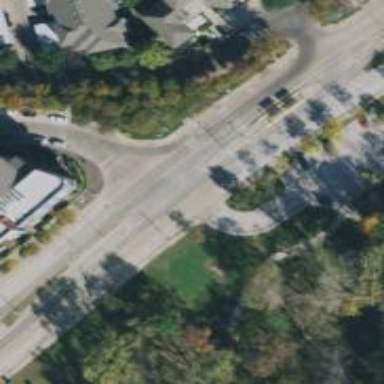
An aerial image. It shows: Secondary road with tram embedded rails.